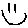
Label: smiley face